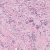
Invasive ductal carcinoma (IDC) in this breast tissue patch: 1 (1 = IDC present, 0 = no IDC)